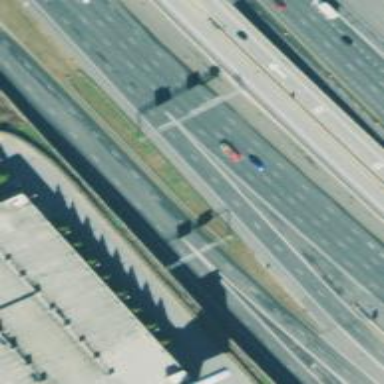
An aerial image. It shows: Motorway junction.